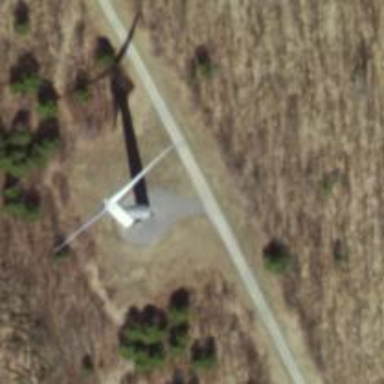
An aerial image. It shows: Wind generator powered by wind. The generator type is horizontal axis and it uses wind turbines.